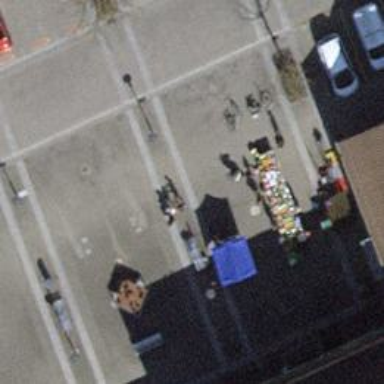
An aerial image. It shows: Bench for seating.